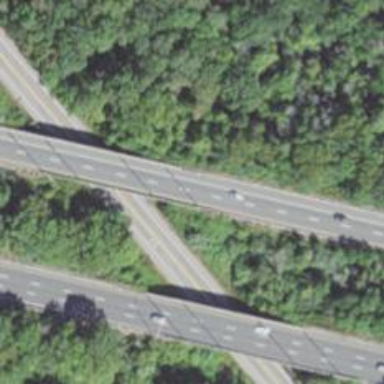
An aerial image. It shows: Asphalt motorway.